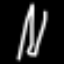
Label: fork